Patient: sex M, age 54
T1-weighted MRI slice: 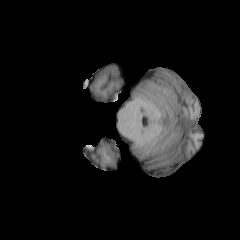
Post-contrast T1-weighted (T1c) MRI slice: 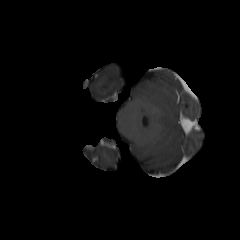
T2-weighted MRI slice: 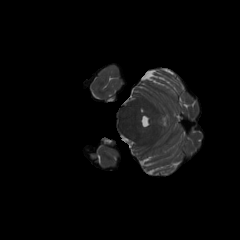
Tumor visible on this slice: no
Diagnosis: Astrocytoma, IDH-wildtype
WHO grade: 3